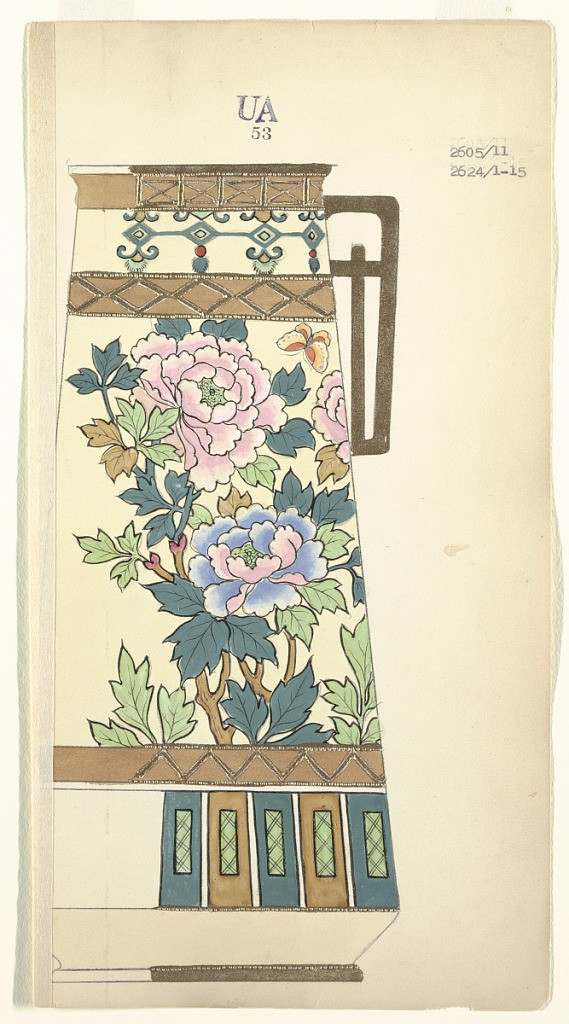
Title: Design for a Jug
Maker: Noritake, Japan and New York, New York, USA
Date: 1880–1910
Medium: Brush and watercolor, gold gouache, graphite on cream paper
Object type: Drawing
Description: Design for a jug with squared handle; body of jug is covered with green leaves and pink and purple peonies, one butterfly; neck of jug has pattern green rhomboids and dots; rim gold with trellis-like motif.